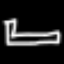
Label: bed